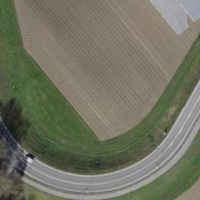
EUNIS habitat code: 52
Species observed at this site:
Chelidonium majus
Ruspolia nitidula